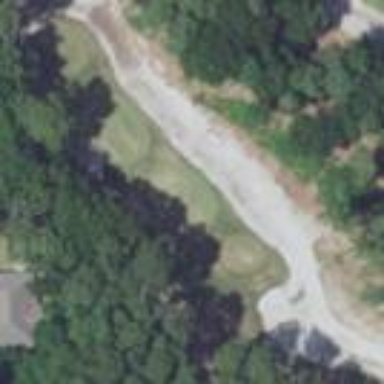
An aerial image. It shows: Golf bunker filled with natural sand.